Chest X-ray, AP view. Patient: 68 years old, sex F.
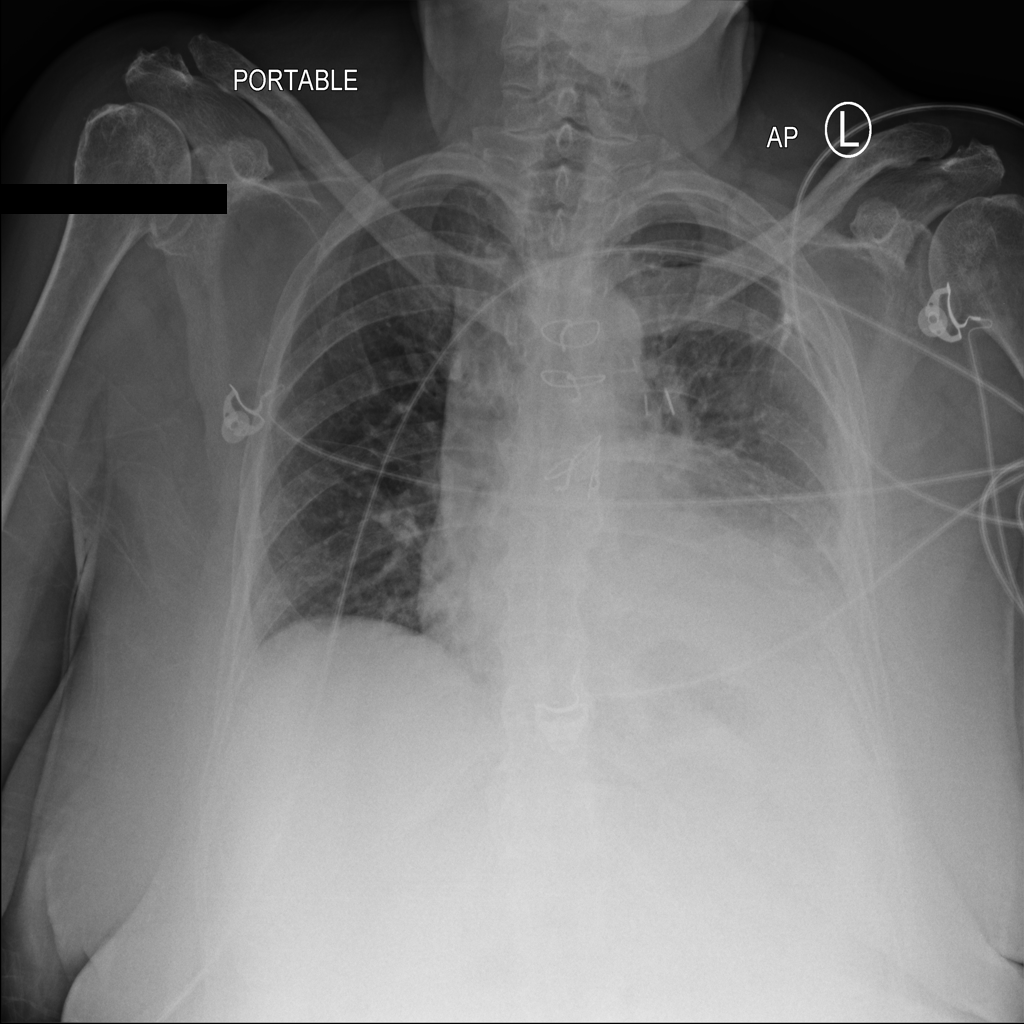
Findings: Atelectasis, Effusion